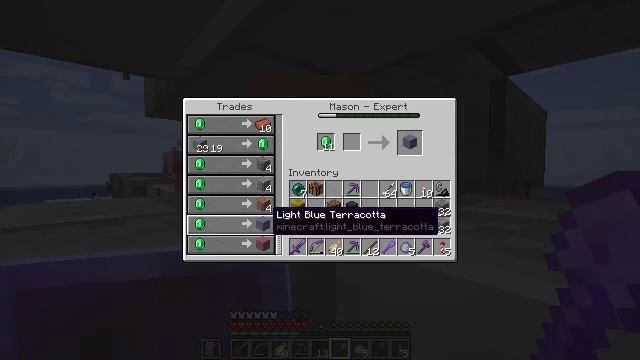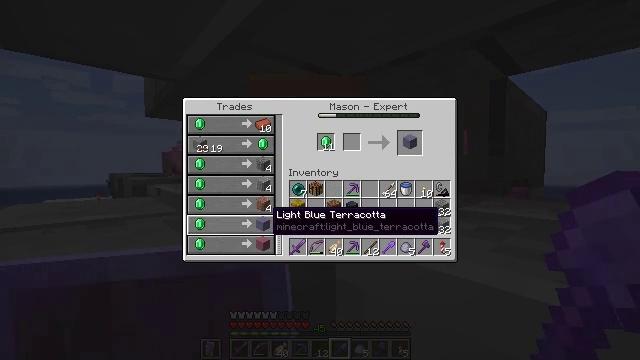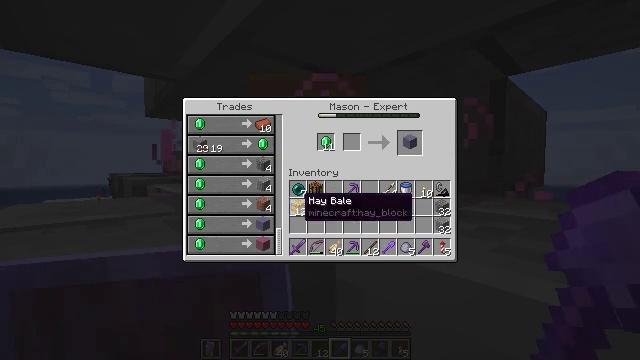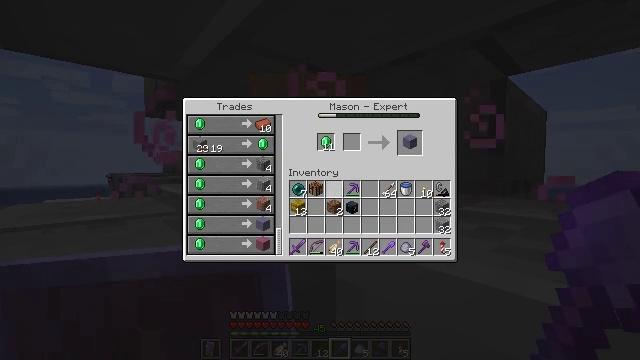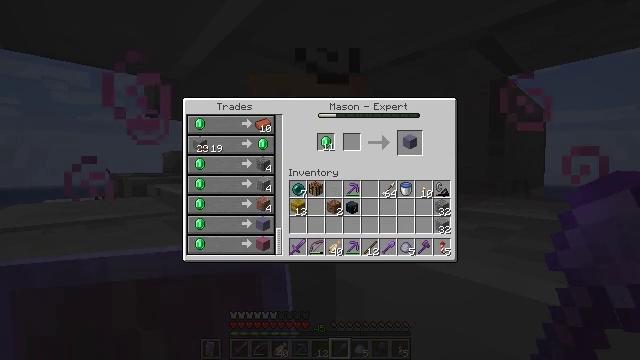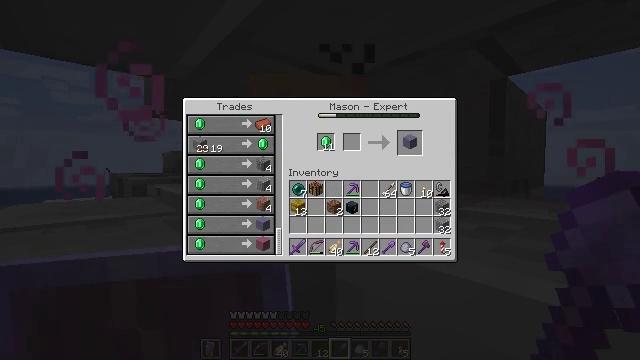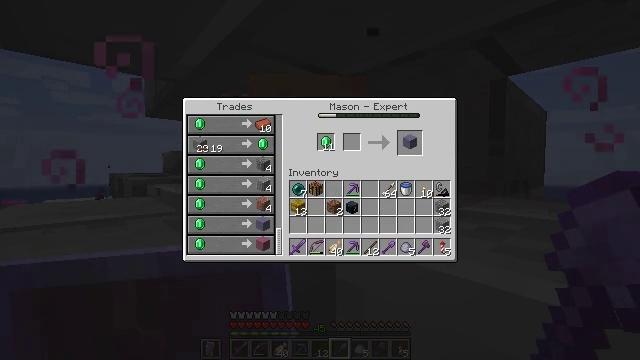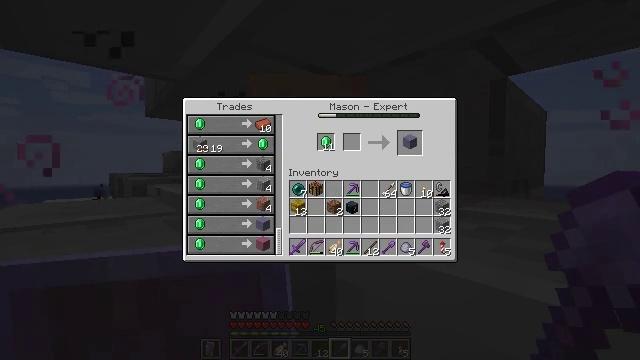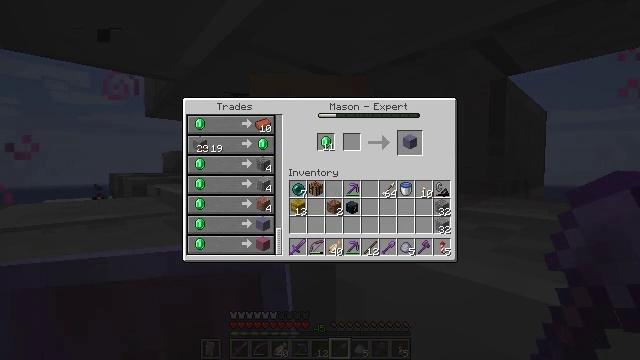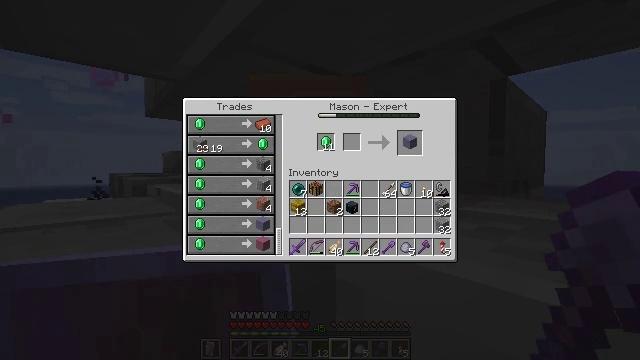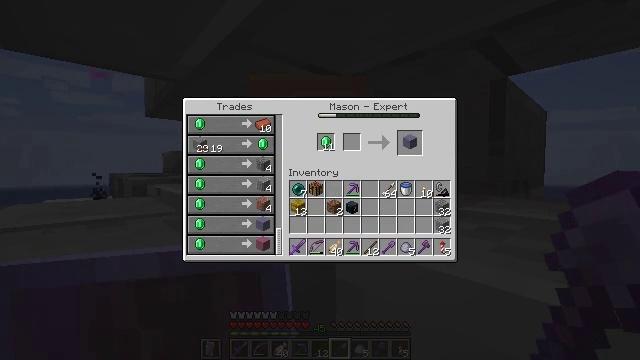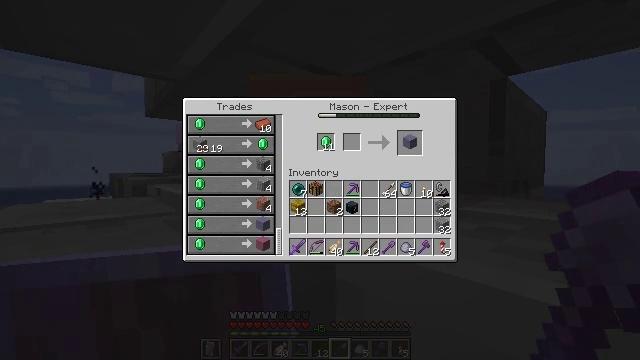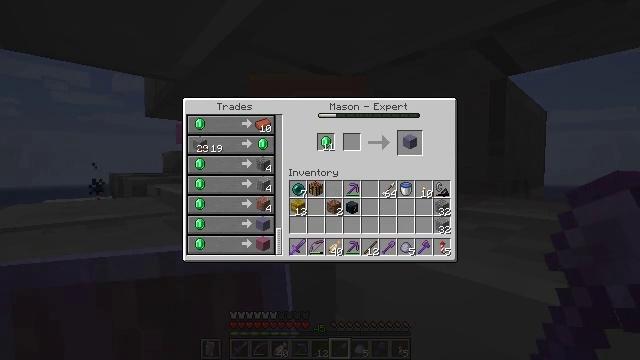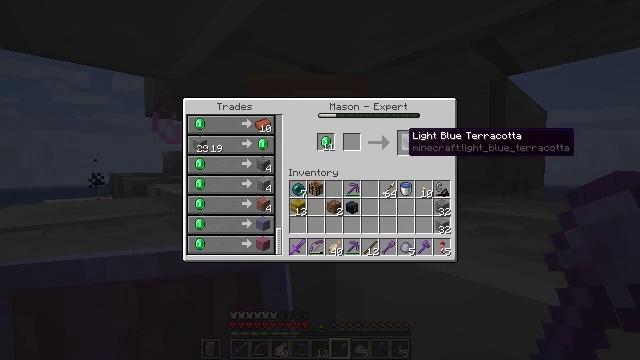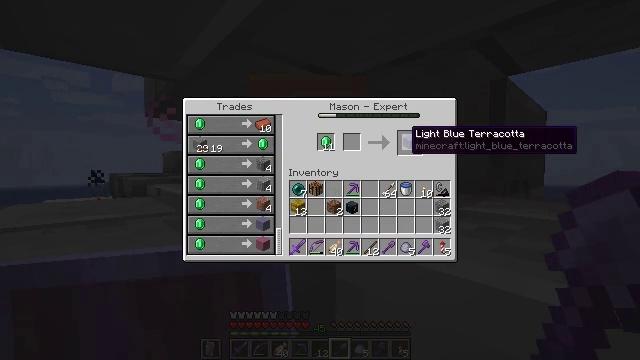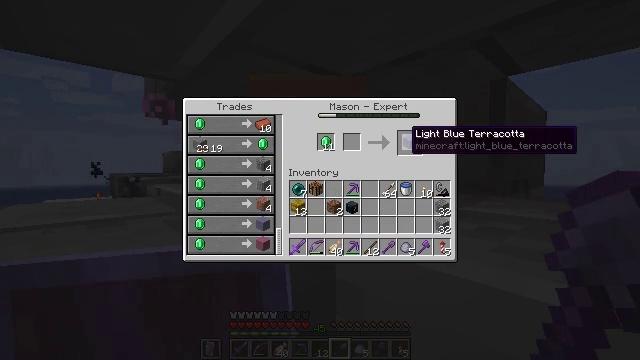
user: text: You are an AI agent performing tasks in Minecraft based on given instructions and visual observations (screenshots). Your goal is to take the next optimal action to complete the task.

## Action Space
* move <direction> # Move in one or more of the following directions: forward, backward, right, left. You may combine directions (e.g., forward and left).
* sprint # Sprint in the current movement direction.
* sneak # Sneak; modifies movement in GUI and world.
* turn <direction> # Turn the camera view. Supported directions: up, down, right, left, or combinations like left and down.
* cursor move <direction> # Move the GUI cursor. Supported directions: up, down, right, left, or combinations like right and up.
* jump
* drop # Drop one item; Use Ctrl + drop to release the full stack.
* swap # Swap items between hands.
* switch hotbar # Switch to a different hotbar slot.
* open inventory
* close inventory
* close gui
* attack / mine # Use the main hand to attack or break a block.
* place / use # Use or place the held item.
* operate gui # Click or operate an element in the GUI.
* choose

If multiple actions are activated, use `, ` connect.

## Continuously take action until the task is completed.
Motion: motion action
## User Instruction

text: craft item light blue terracotta
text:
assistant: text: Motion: no_op
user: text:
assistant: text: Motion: turn right and up
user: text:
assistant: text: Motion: turn right and up
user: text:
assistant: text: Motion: turn right and up
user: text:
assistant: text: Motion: turn right and up
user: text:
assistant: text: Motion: no_op
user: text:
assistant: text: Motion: no_op
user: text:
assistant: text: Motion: no_op
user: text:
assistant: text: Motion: no_op
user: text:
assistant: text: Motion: no_op
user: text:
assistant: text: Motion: no_op
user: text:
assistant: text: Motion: turn right
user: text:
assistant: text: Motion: turn right
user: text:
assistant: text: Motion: no_op
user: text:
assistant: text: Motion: no_op
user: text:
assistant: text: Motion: no_op
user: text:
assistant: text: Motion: no_op
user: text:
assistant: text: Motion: no_op
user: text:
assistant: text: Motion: no_op
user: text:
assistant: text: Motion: no_op
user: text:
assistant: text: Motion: no_op
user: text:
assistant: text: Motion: no_op
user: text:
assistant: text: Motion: no_op
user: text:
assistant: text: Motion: no_op
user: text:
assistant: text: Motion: no_op
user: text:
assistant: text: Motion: no_op
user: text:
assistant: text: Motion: attack / mine
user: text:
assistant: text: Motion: attack / mine
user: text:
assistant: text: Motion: attack / mine
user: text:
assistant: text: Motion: no_op